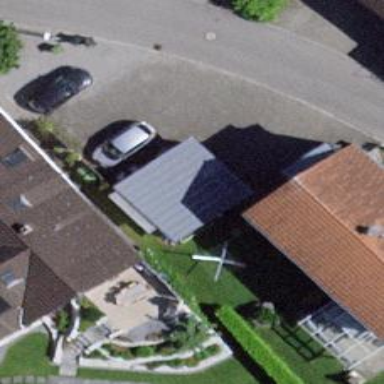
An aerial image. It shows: Garage building.